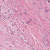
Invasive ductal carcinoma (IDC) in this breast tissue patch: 0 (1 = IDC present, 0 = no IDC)